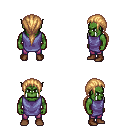
a pixel art fantasy rpg character, male body template, orc, green skin, chain tabard jacket, magenta pants, light blonde ponytail hairstyle, brown shoes, four views (front, back, left, right), 2x2 character sprite sheet, small pixel art, hard edges, no anti-aliasing